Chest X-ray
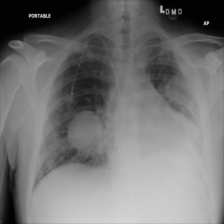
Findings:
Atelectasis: negative
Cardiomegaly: negative
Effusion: negative
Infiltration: negative
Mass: positive
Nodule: negative
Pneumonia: negative
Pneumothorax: negative
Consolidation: negative
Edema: negative
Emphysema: negative
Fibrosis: negative
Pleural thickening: negative
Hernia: negative